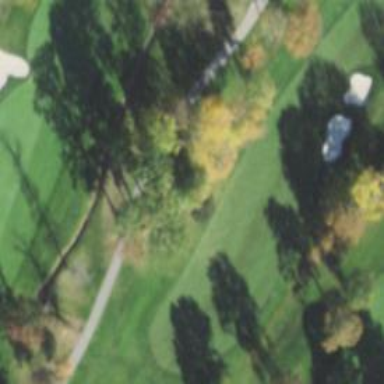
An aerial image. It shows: Path designed for golf carts.